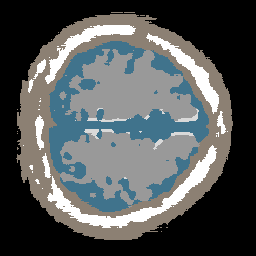
Label: no_lesion